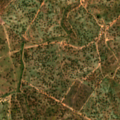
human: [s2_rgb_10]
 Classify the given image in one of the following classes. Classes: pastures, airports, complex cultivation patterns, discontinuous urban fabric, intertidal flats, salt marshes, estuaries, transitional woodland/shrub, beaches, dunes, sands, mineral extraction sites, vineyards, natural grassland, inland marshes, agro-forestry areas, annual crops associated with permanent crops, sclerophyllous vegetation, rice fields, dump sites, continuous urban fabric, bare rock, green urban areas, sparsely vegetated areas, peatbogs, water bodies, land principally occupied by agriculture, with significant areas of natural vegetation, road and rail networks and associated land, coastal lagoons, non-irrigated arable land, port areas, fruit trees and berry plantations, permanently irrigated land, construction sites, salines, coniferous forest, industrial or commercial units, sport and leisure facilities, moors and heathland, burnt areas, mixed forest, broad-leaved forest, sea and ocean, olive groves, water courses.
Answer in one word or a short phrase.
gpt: continuous urban fabric